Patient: sex M, age 43
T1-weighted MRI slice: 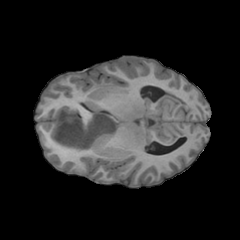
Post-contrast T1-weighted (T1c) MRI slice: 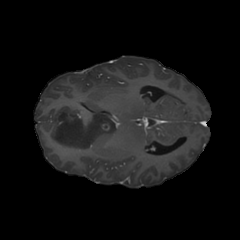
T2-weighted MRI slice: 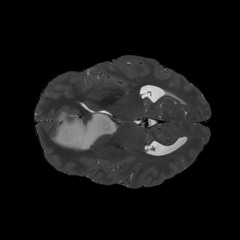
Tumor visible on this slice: yes
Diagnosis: Astrocytoma, IDH-mutant
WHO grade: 4